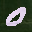
Label: 0